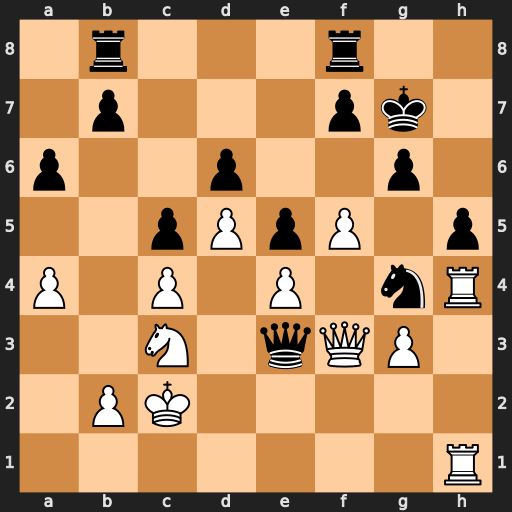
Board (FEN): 1r3r2/1p3pk1/p2p2p1/2pPpP1p/P1P1P1nR/2N1qQP1/1PK5/7R
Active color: w
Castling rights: -
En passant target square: -
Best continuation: f6+ Nxf6 Qxe3